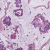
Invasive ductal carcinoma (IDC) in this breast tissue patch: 1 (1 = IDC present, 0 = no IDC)